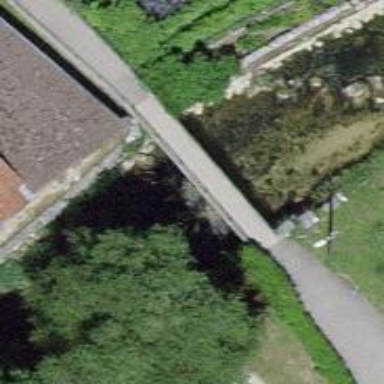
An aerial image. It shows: Footway bridge.